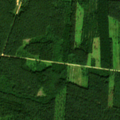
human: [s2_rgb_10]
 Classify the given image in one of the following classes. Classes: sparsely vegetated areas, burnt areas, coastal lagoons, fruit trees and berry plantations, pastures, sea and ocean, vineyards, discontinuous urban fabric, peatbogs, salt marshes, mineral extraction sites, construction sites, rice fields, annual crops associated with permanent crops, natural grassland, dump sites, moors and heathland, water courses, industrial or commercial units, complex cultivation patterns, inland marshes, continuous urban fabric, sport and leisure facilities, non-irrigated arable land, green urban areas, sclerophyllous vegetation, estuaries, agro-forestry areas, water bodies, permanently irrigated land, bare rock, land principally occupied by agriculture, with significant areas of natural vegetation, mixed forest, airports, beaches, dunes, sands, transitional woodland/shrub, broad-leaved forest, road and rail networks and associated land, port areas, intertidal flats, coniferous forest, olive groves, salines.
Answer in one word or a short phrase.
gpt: coniferous forest, mixed forest, transitional woodland/shrub